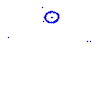
Particle: pion